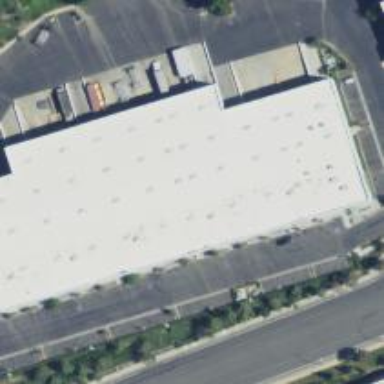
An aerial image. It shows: Warehouse.